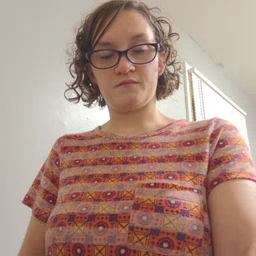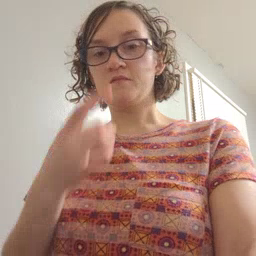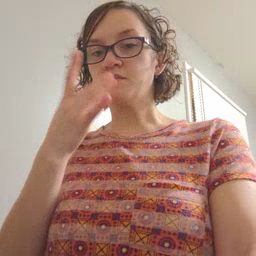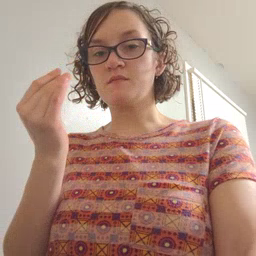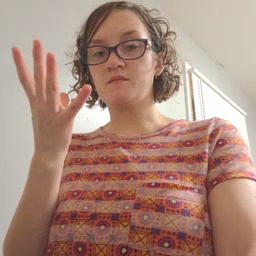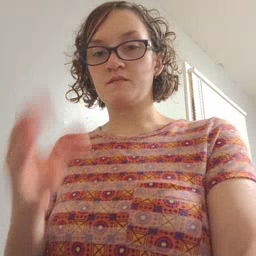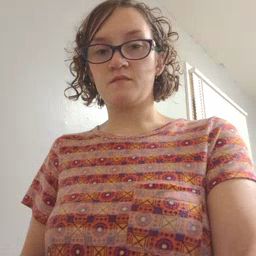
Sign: lamp